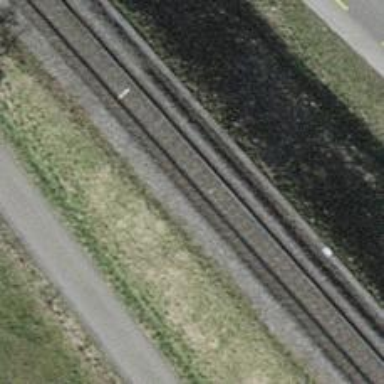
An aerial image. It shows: Single railway track with electrified contact line.